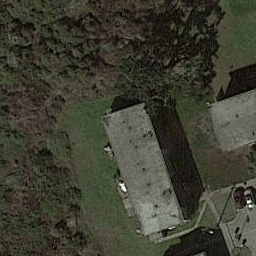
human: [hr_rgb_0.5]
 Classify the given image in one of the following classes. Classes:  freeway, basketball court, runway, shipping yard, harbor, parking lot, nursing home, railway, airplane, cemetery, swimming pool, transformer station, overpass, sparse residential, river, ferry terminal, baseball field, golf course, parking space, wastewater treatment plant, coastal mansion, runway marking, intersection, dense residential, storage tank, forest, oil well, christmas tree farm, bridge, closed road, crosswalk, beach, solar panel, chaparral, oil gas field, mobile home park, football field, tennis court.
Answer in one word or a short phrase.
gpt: sparse residential